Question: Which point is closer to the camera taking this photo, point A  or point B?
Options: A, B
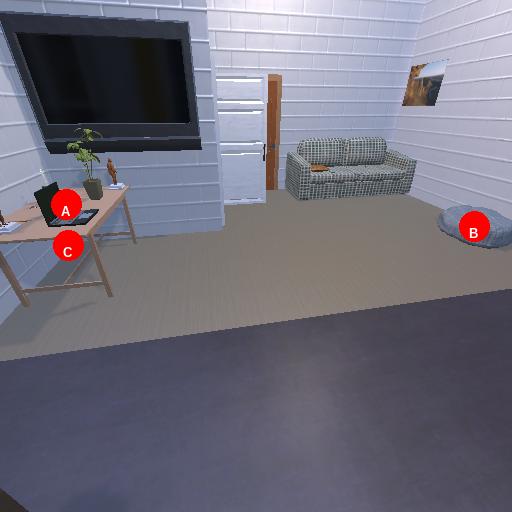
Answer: A